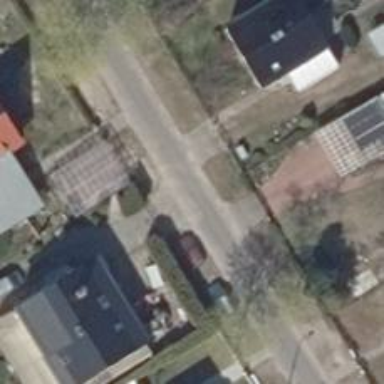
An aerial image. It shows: Residential road paved with concrete.